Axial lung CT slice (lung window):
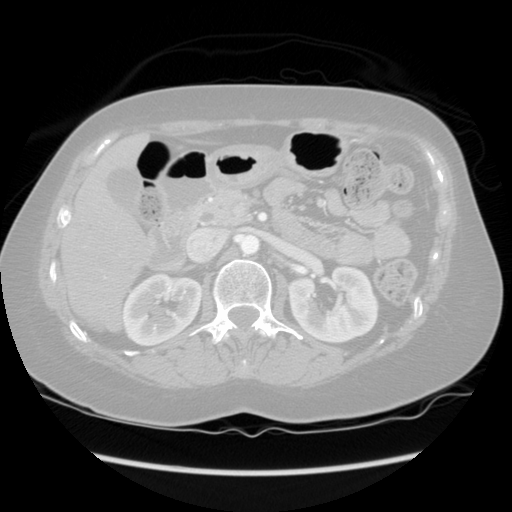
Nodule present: no